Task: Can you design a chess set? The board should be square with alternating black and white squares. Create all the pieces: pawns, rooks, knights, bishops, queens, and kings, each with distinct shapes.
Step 2011:
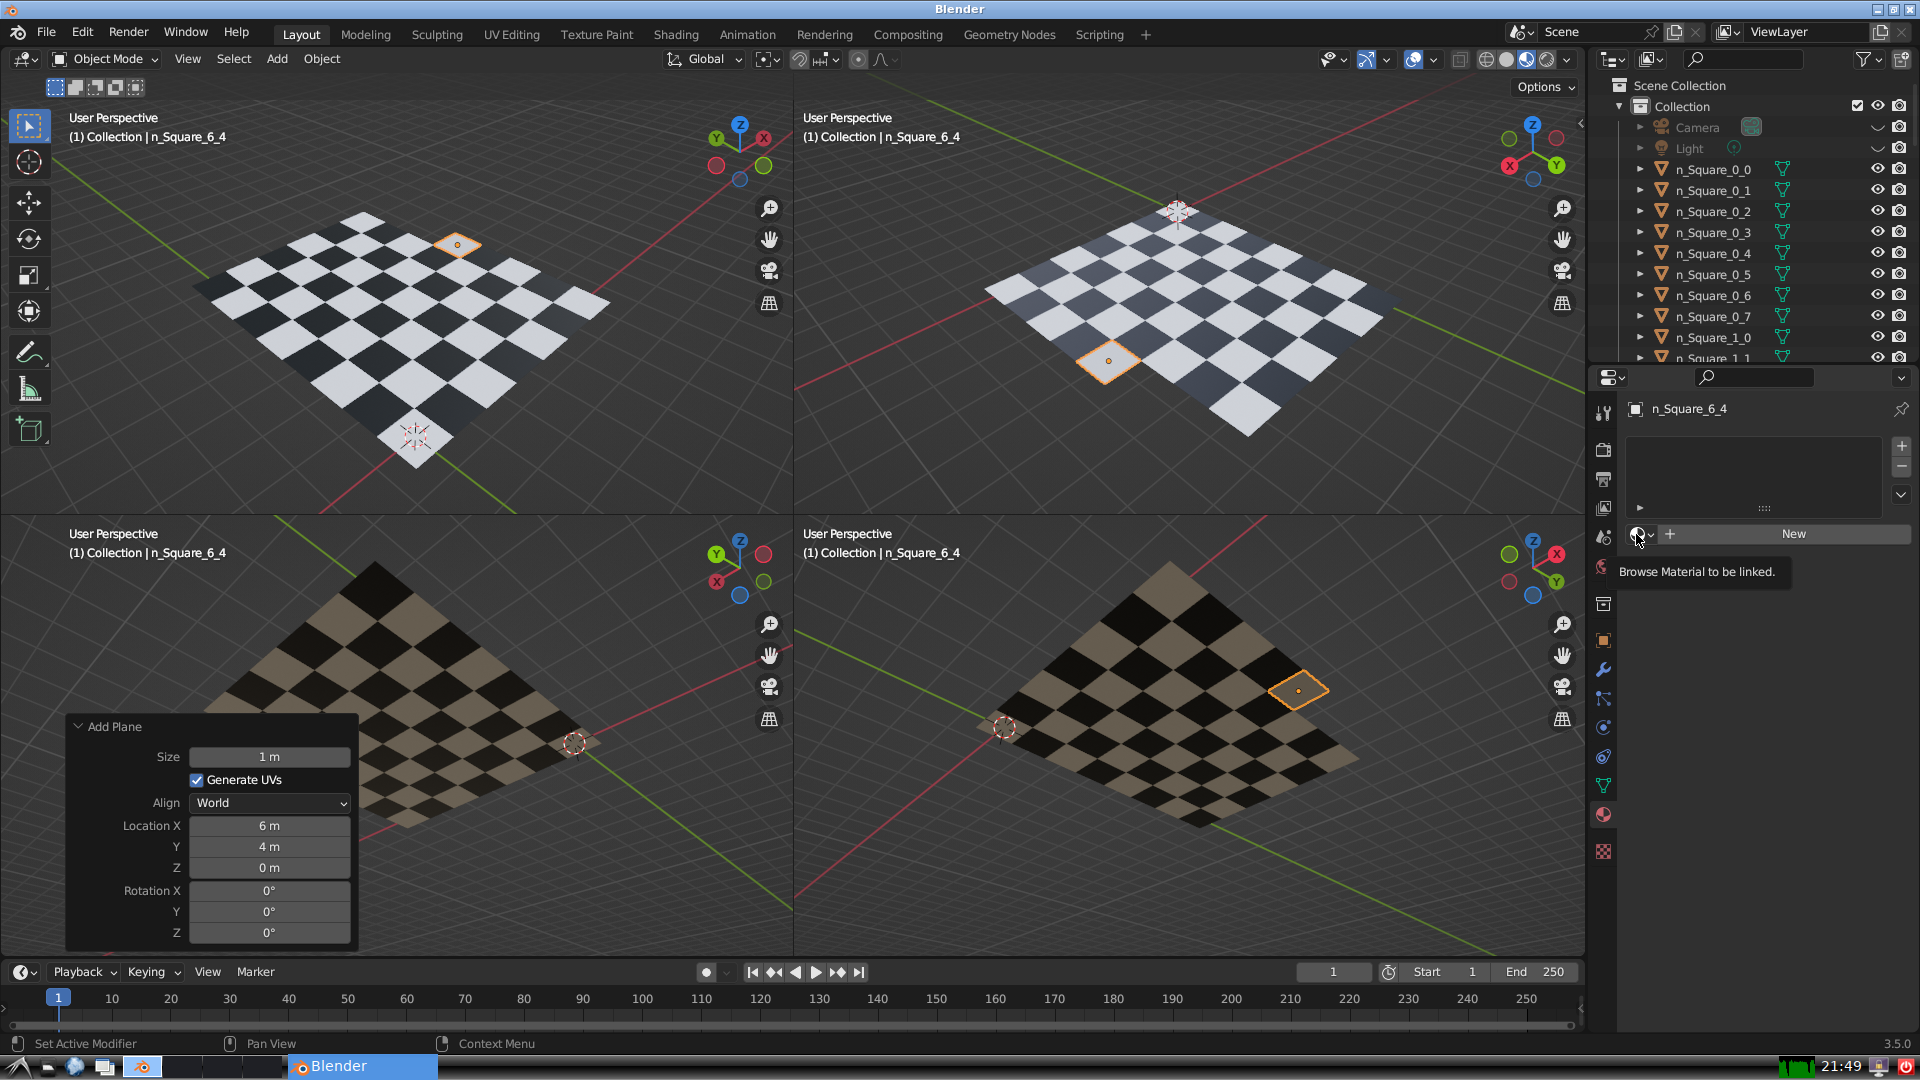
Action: click: no